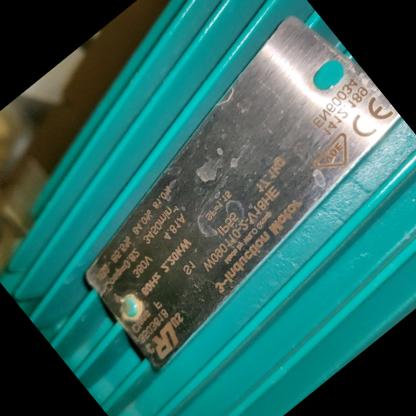
Klasa: tabliczka-znamionowa